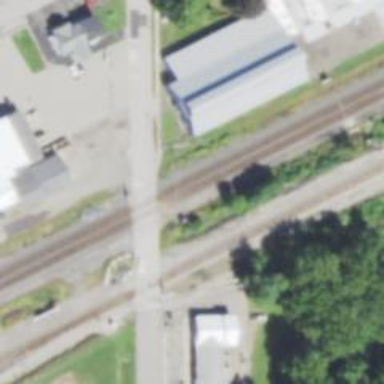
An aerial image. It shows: Level crossing with lights and barriers.